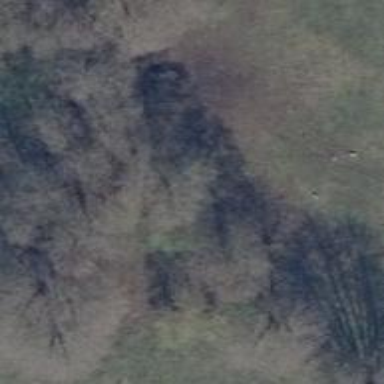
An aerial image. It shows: Row of trees in natural setting.